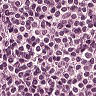
Metastatic tissue present: no